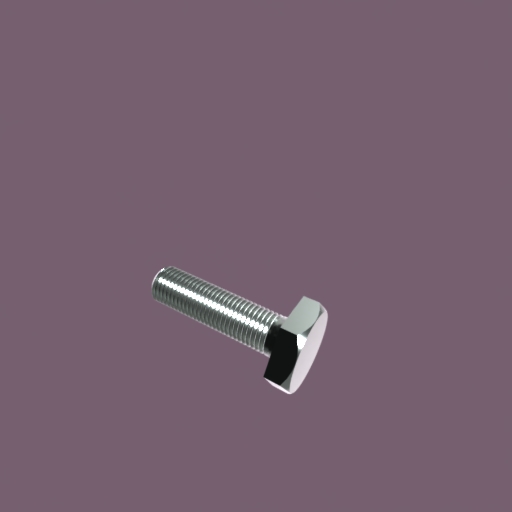
Label: bolt